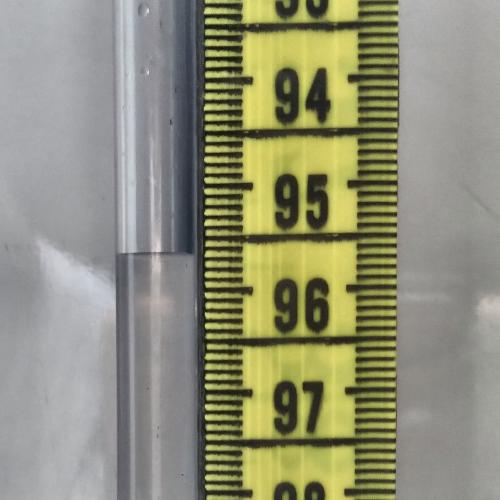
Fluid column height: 95.7 cm